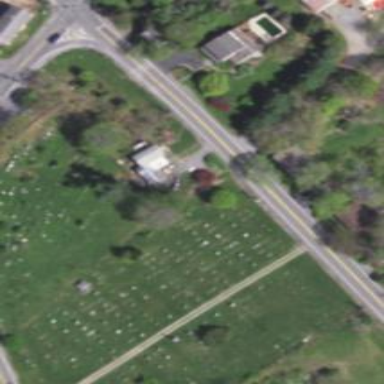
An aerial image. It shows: Cemetery.